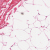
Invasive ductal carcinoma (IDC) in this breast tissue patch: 0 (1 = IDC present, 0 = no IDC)